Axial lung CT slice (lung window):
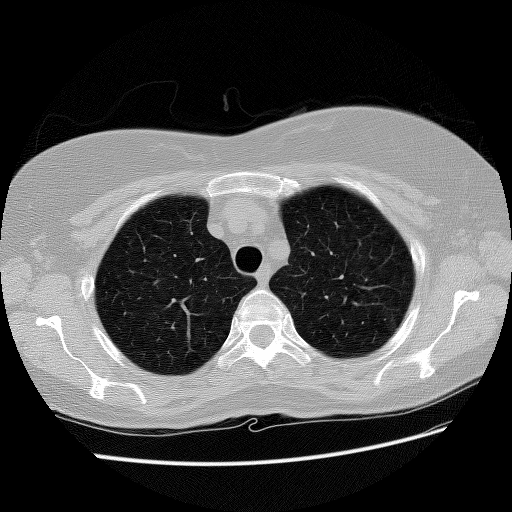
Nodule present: no